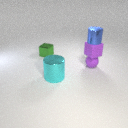
small purple rubber cube above small purple rubber sphere